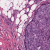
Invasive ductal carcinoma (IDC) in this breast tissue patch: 0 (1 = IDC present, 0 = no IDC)